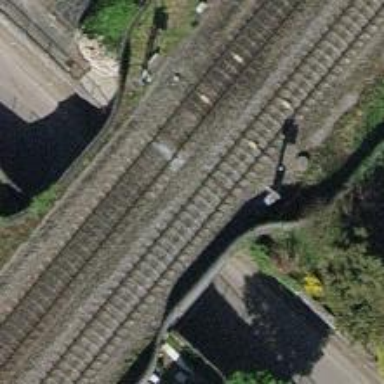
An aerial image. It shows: Railway signal.